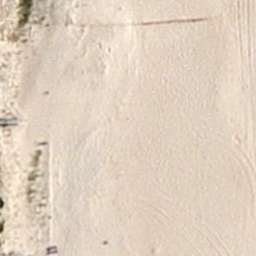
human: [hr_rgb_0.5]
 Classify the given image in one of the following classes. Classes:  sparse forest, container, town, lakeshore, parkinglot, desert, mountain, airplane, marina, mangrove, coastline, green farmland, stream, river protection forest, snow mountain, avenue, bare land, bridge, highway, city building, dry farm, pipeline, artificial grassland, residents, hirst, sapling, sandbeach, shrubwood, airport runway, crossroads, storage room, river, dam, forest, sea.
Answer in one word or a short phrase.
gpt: sandbeach